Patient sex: M
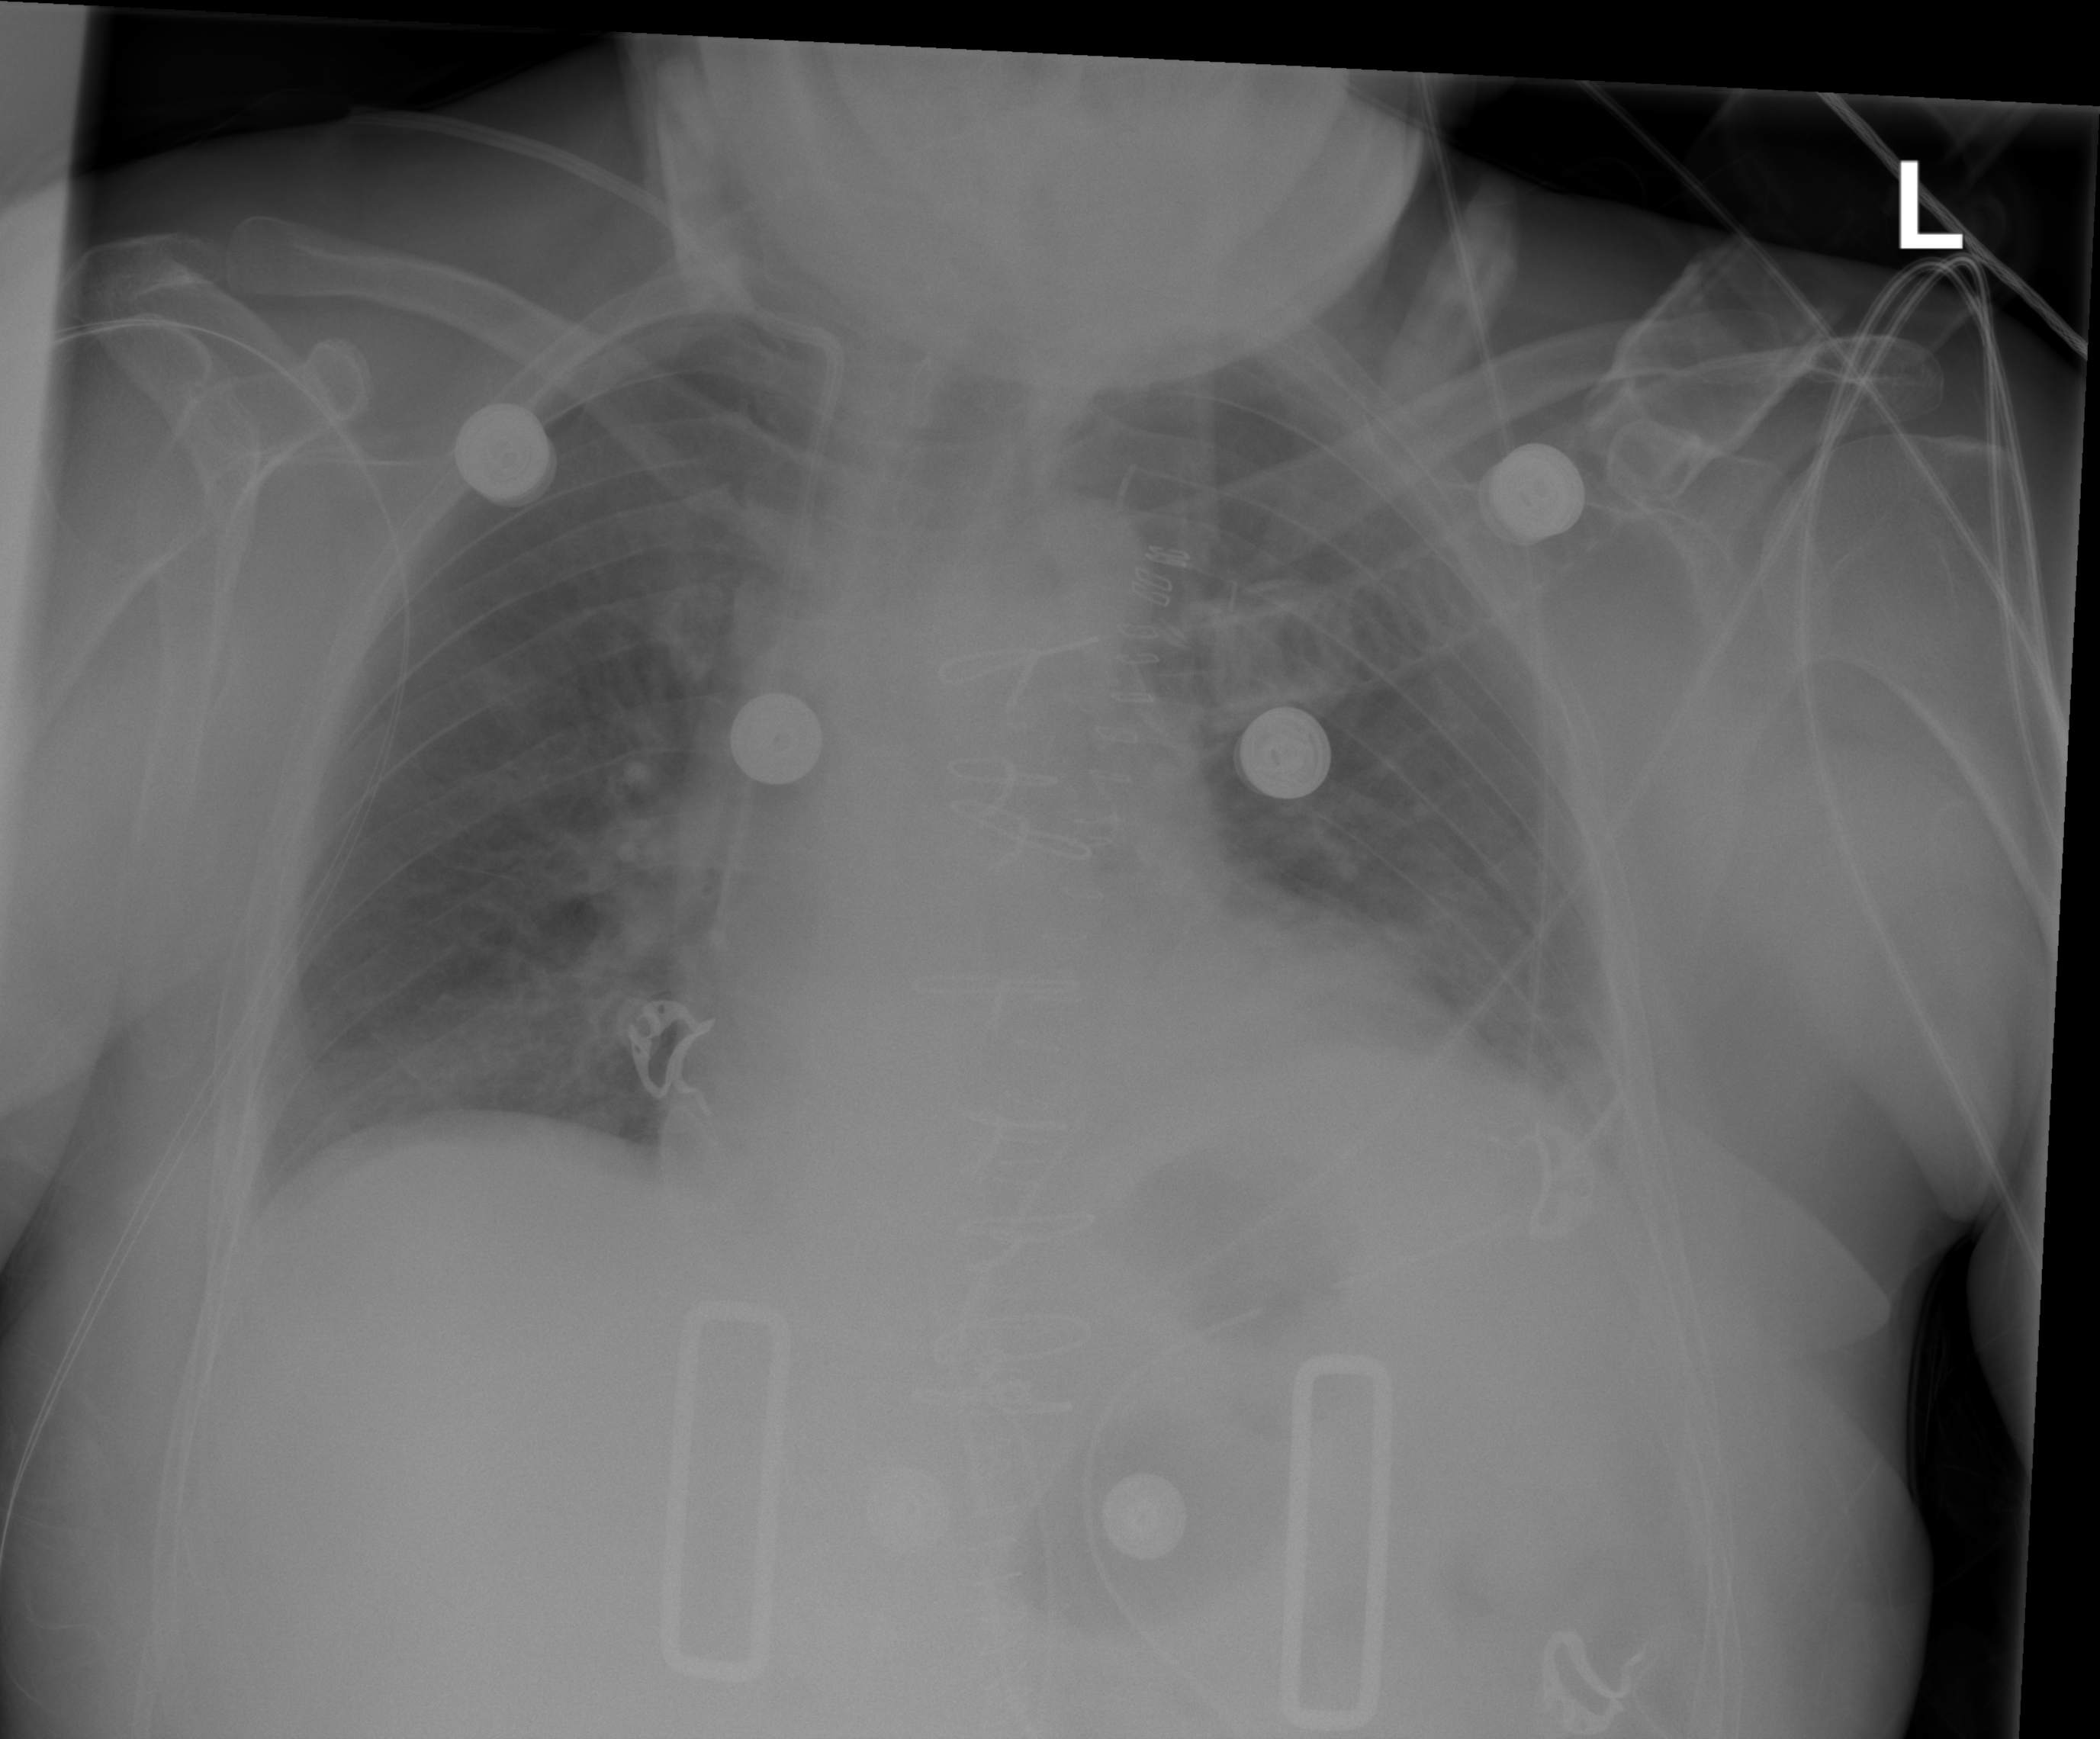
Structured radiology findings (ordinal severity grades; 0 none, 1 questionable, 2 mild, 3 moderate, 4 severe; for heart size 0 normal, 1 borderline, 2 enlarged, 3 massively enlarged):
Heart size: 2
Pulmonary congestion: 2
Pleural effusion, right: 0
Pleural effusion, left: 2
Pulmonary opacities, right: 1
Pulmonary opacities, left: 1
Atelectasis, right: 2
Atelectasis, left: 2